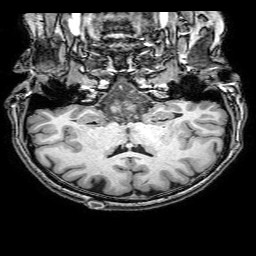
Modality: T1w
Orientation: sagittal
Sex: female
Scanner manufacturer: philips
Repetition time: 0.008254 s
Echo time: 0.00382 s